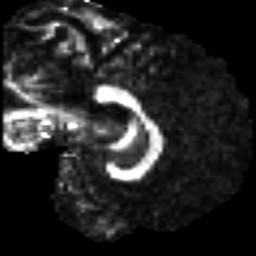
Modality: FA
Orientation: sagittal
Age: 26
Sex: male
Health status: ill
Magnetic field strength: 3 T
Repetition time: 9 s
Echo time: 0.093 s